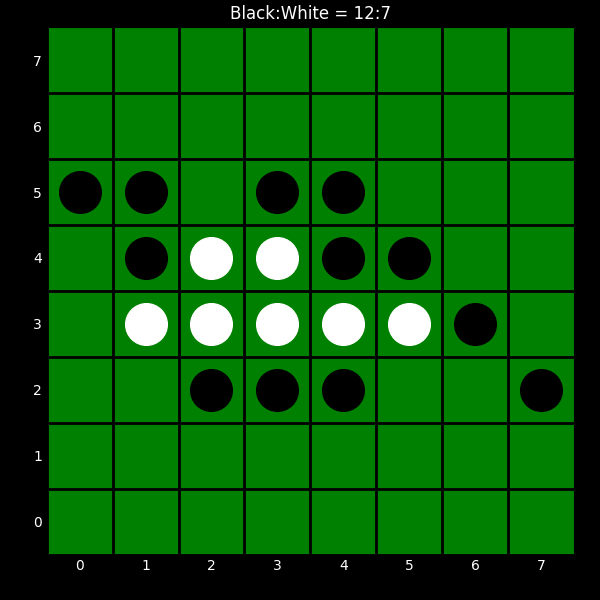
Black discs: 12
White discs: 7